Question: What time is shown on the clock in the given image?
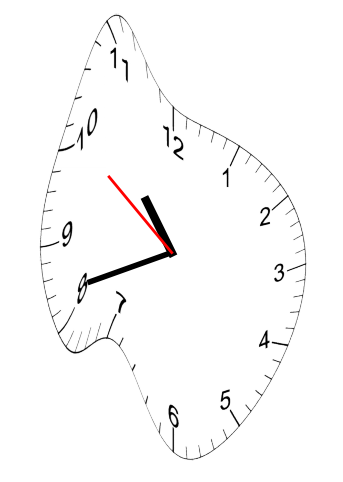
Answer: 10:41:51